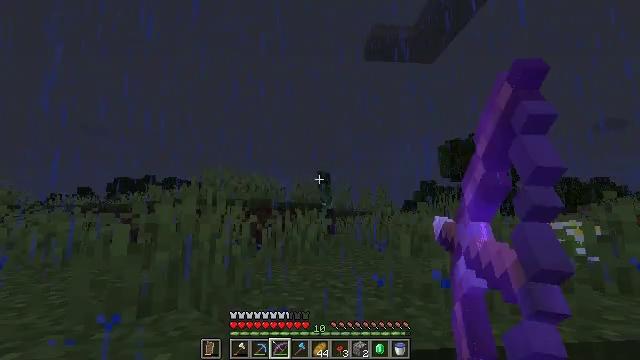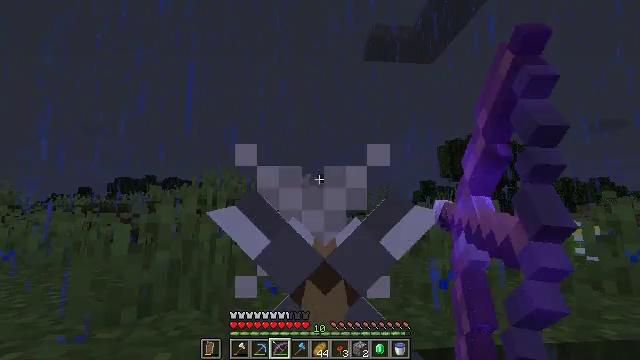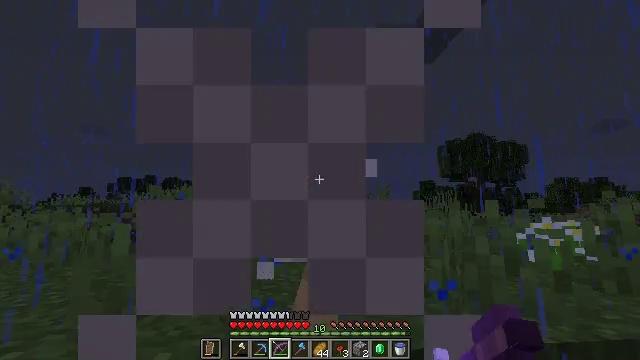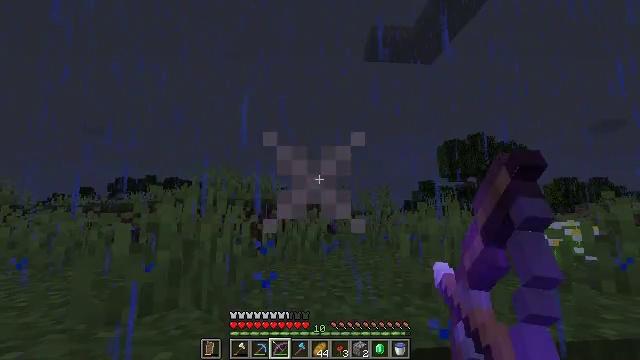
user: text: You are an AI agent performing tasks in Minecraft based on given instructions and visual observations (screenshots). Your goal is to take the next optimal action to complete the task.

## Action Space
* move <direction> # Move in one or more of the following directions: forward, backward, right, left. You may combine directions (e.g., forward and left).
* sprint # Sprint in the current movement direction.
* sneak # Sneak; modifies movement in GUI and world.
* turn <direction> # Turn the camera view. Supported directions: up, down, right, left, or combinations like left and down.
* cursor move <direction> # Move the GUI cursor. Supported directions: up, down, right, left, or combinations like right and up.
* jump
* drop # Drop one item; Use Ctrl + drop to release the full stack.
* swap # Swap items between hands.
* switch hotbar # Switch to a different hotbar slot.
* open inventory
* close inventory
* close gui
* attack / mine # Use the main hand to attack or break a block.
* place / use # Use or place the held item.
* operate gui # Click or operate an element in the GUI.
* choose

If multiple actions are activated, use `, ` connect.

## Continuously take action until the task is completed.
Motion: motion action
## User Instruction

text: Defeat the creeper.
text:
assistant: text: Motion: use / place
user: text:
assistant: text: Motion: use / place
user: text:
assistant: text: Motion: use / place
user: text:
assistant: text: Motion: use / place